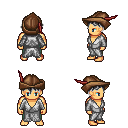
a pixel art fantasy rpg character, male body template, human, tanned skin, white robe, teal pants, gray short bangs hairstyle, leather cap, four views (front, back, left, right), 2x2 character sprite sheet, small pixel art, hard edges, no anti-aliasing